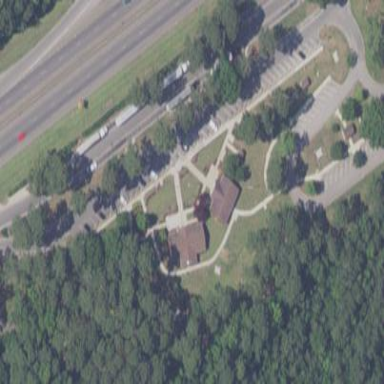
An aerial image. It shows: Rest area along the road.